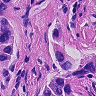
Metastatic tissue present: yes